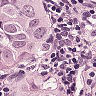
Metastatic tissue present: yes